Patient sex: M
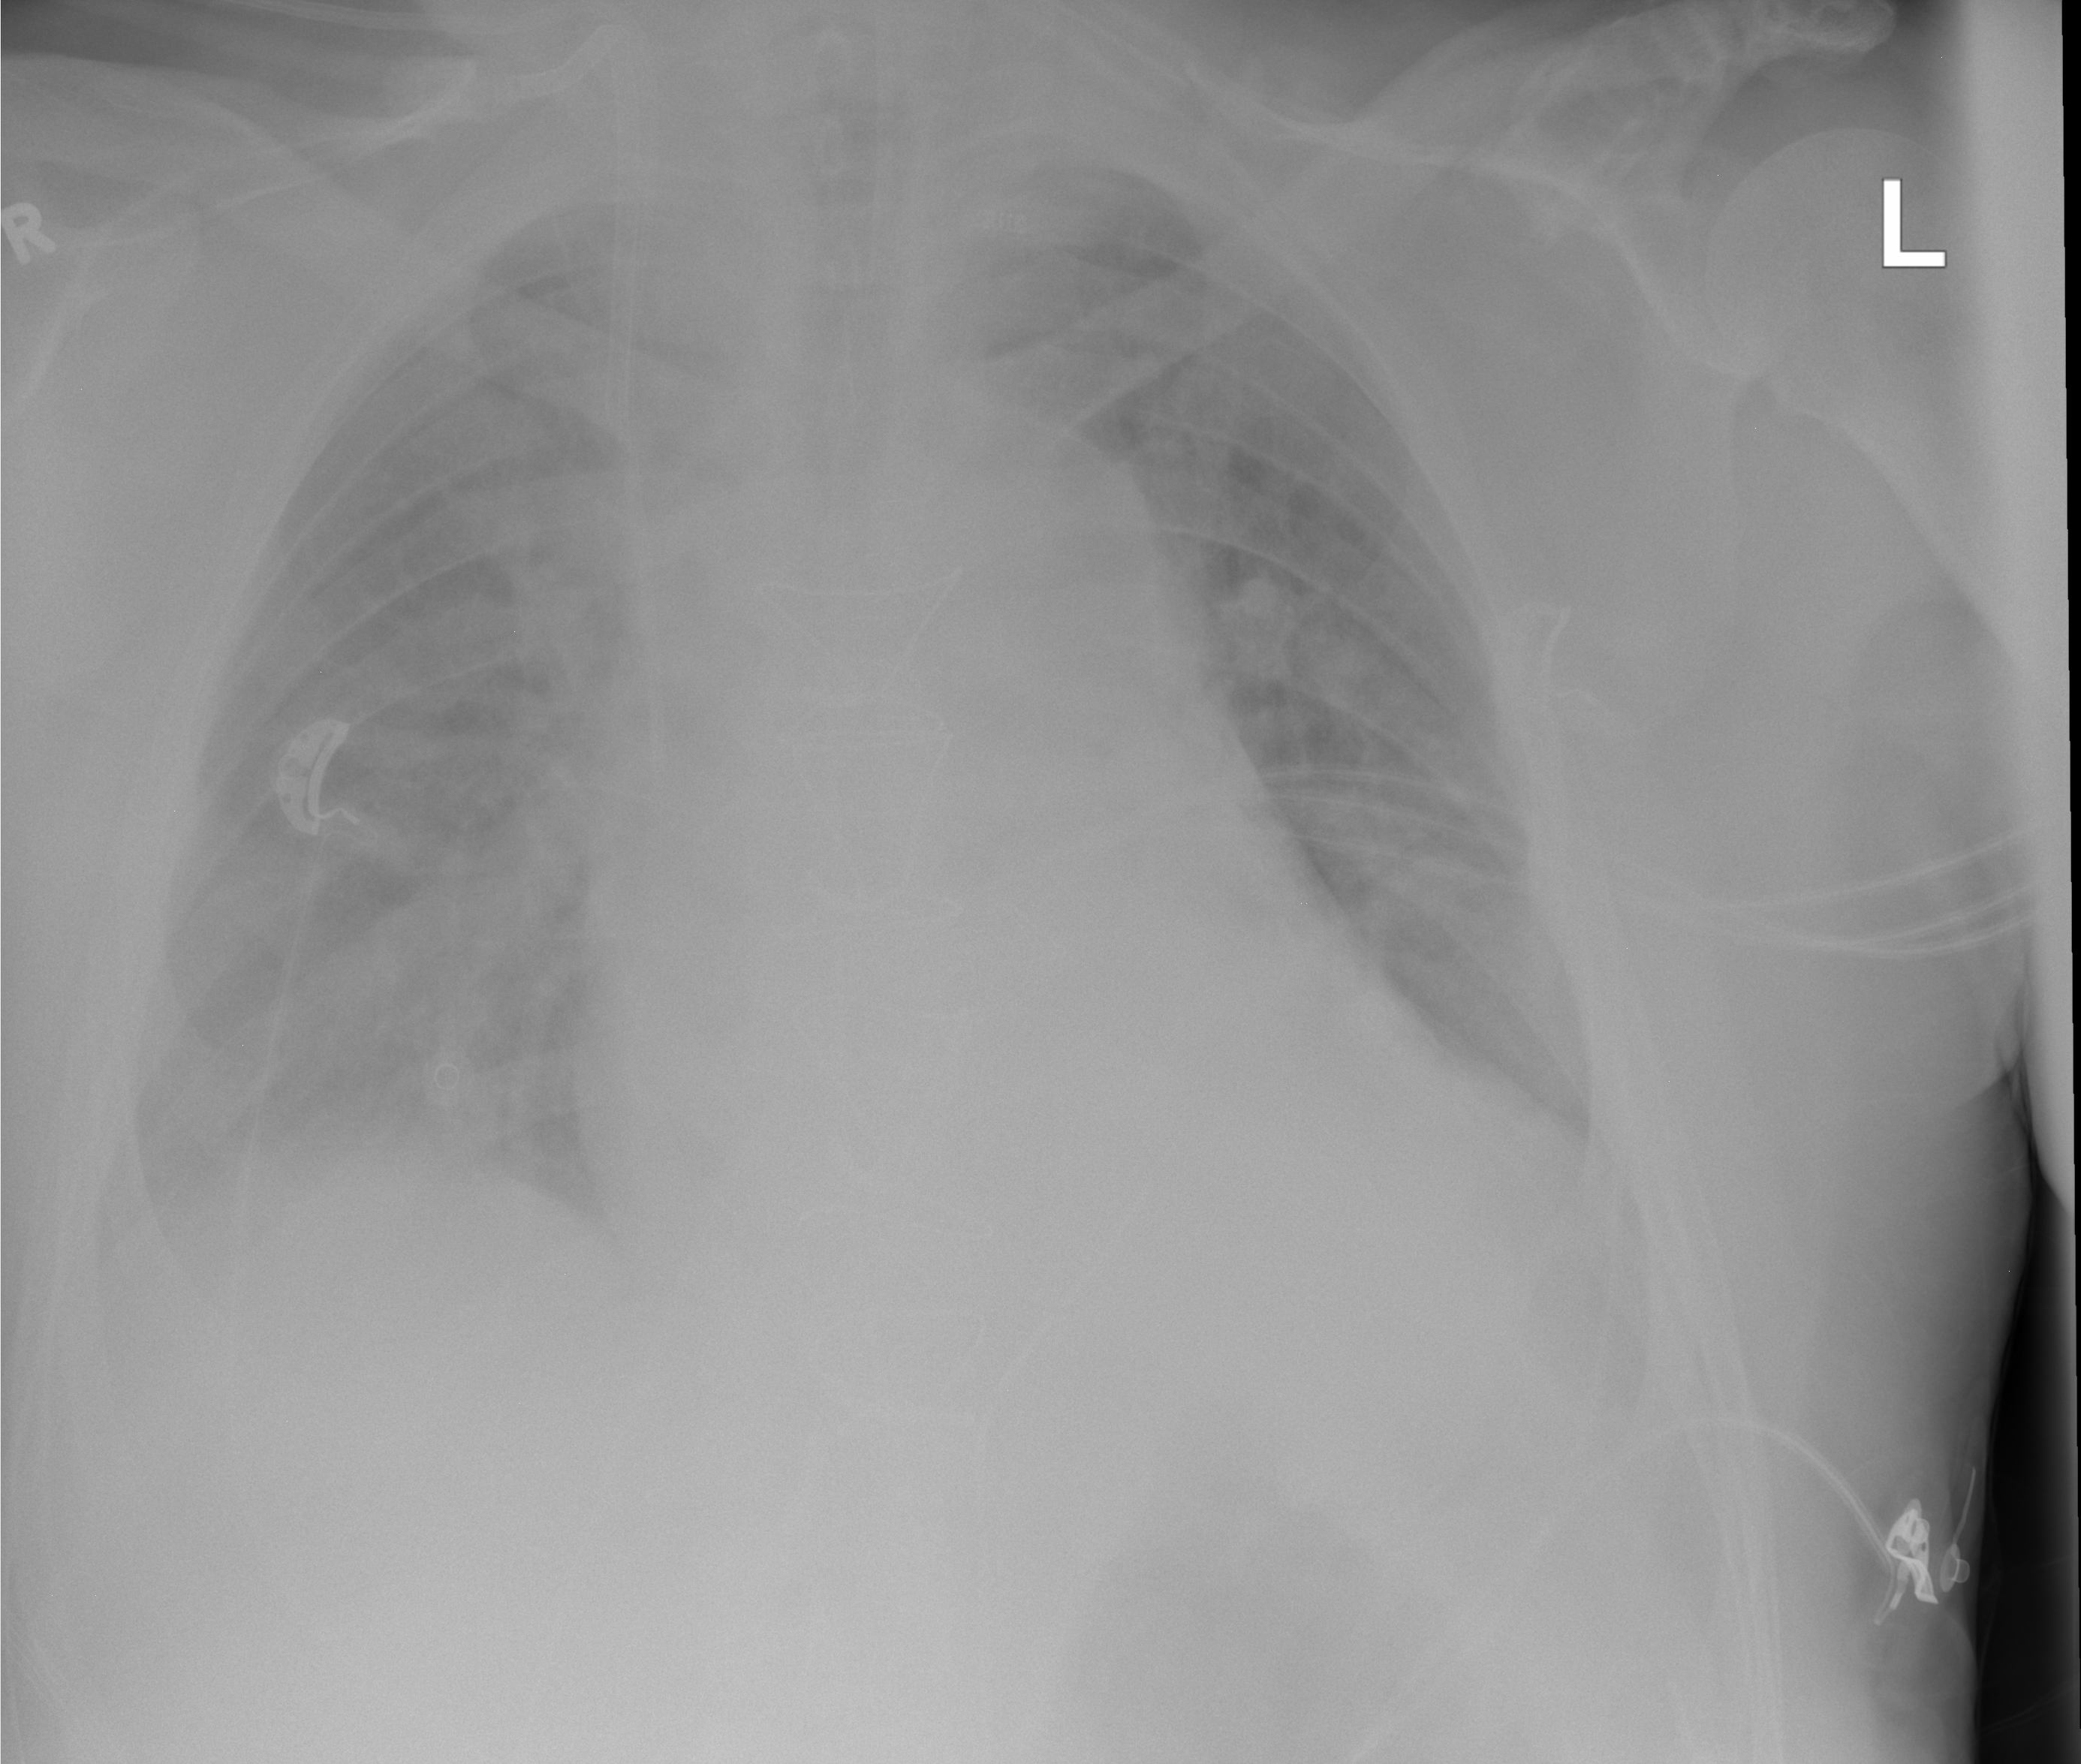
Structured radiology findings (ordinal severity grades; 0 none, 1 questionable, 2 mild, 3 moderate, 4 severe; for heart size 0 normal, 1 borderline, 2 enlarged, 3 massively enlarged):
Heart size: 2
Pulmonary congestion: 2
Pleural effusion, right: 2
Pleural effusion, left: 2
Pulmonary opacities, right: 0
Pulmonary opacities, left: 0
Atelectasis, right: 2
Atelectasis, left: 2